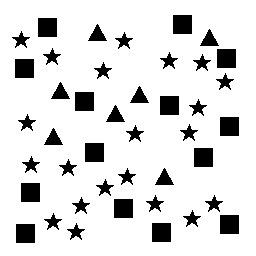
Squares: 14
Triangles: 7
Stars: 21
Total shapes: 42